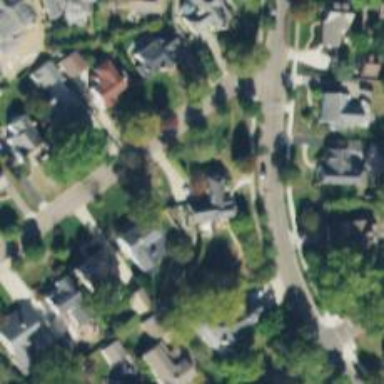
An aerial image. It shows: Residential driveway used as service road.